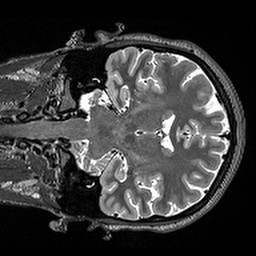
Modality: T2w
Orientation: coronal
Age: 20
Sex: female
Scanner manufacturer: siemens
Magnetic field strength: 3 T
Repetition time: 3.2 s
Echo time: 0.567 s